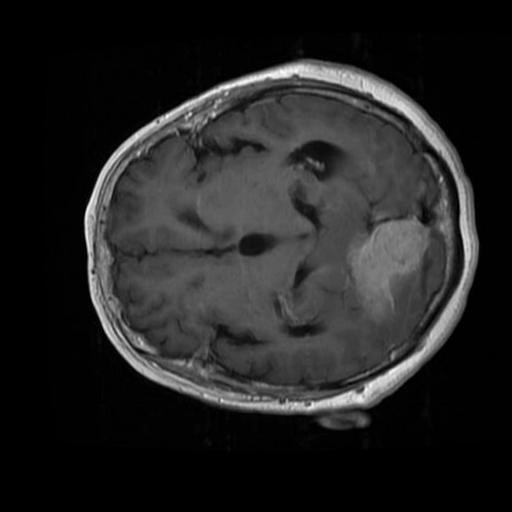
Label: brain_menin